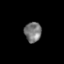
Tissue: prostate
Cell type: T cells
Senescence score: 0.695
Nuclear area (px): 334
Mean DAPI intensity: 119.027